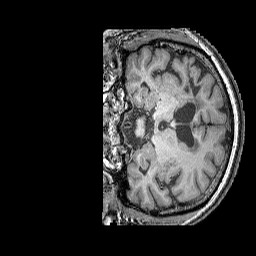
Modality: T1w
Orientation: coronal
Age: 54
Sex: female
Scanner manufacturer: siemens
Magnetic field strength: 3 T
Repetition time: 2.25 s
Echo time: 0.00411 s